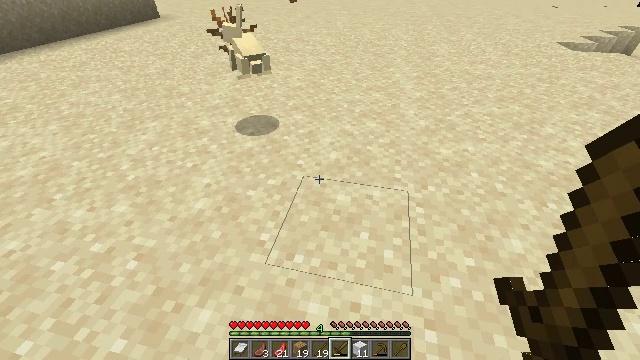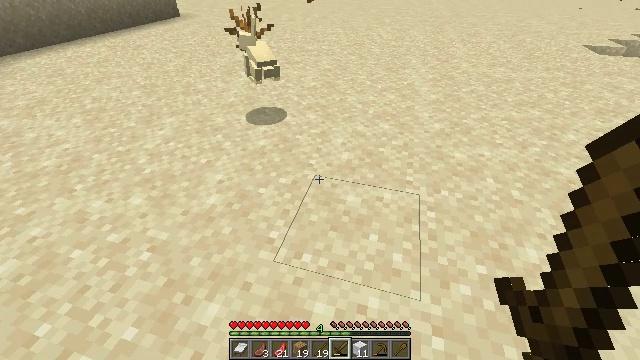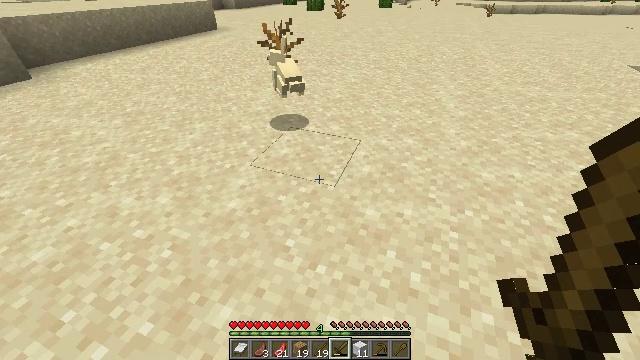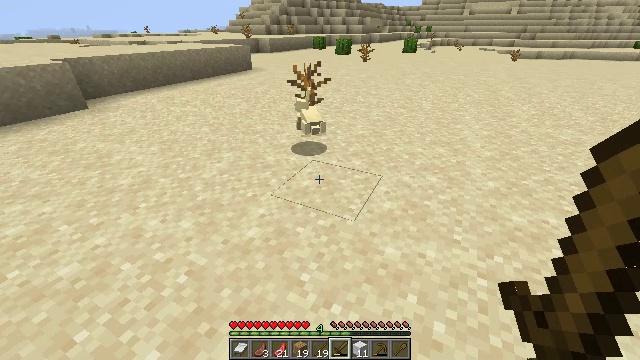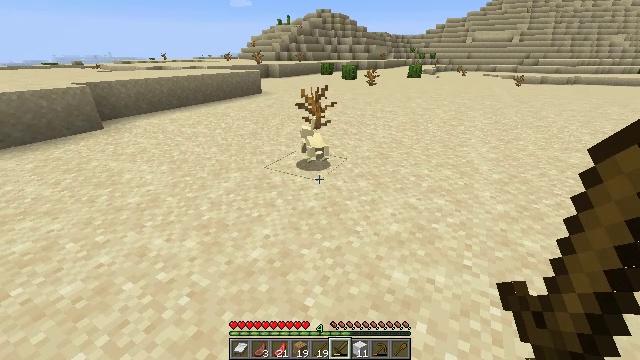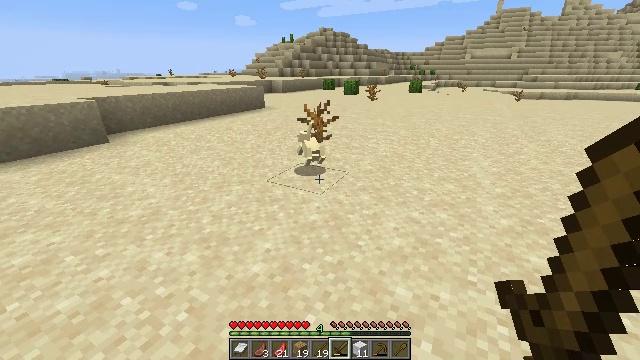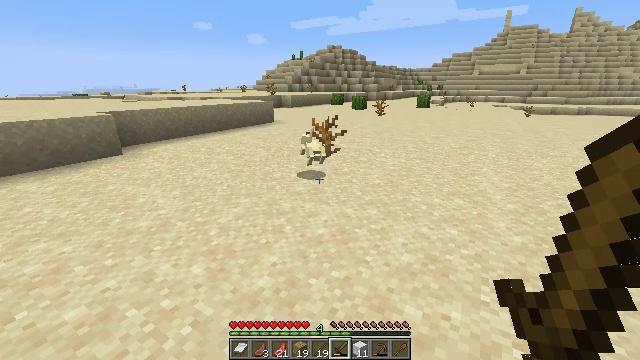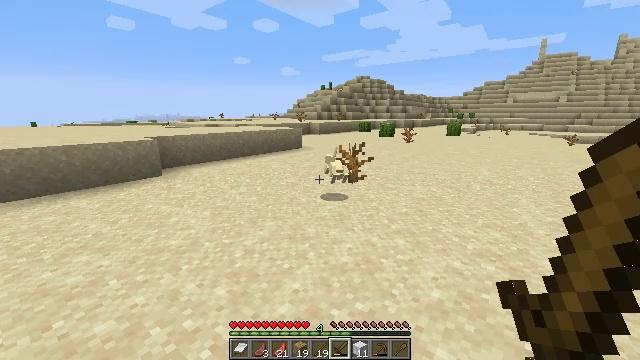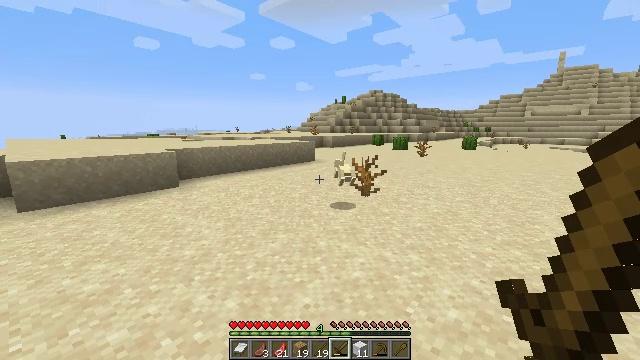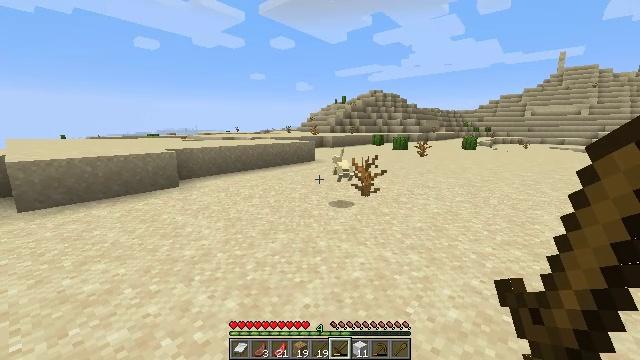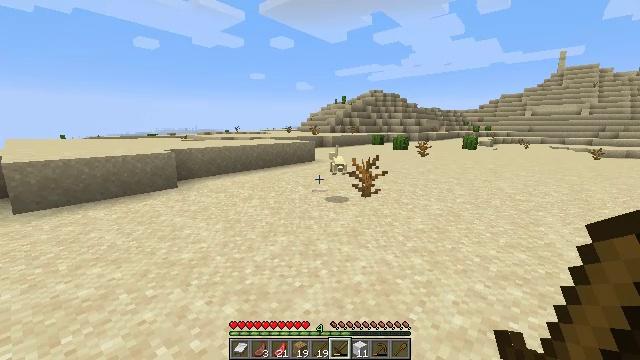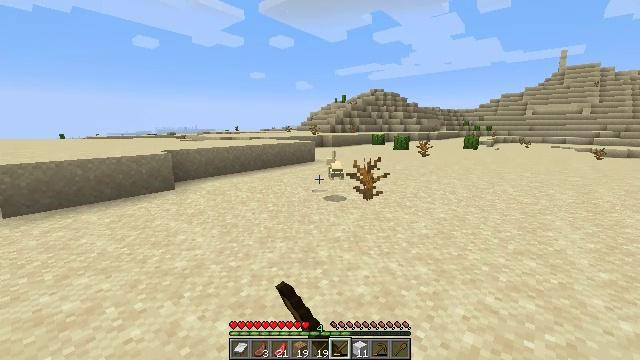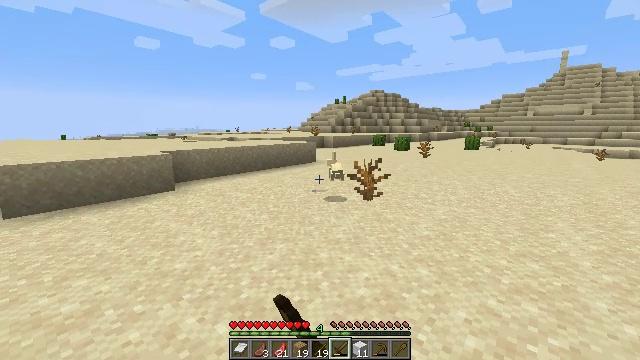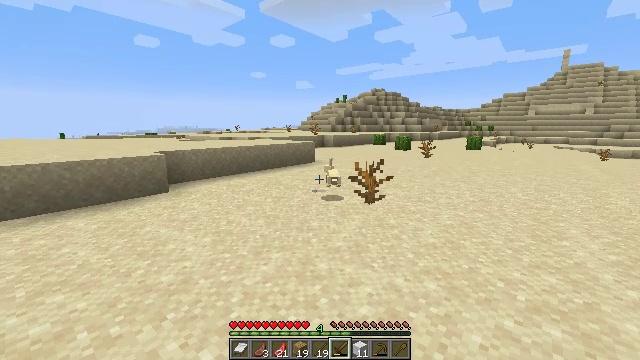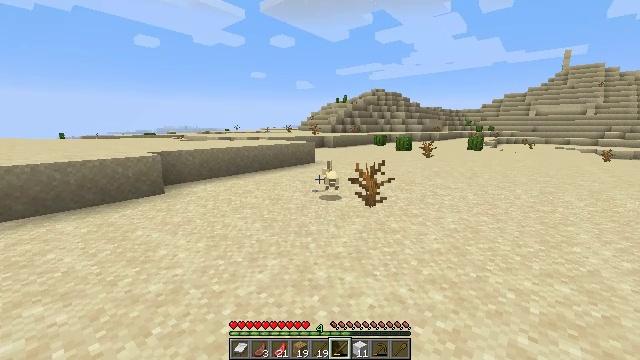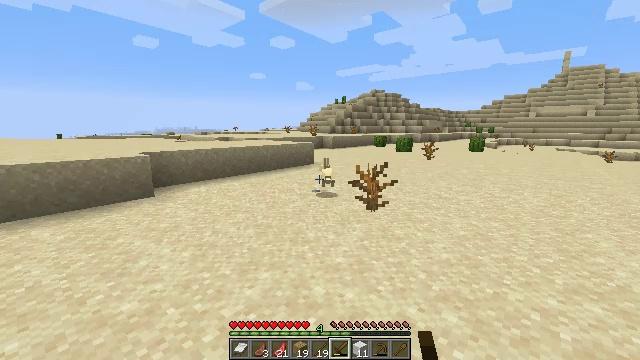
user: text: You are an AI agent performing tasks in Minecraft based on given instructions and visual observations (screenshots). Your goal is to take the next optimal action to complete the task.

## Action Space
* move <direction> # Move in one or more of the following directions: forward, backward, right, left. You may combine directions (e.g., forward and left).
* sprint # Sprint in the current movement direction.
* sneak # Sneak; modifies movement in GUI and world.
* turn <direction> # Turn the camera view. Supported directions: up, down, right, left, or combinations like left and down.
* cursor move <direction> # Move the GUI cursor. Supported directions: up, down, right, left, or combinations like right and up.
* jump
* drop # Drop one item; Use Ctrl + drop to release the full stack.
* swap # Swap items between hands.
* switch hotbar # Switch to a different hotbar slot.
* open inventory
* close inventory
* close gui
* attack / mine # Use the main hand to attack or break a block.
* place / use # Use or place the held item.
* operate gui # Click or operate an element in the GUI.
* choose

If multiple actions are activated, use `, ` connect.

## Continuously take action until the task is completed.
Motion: motion action
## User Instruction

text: Hunt animals.
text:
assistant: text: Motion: turn left
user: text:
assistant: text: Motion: turn left and up
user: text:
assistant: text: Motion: turn left and up
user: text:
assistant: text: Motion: turn left and up
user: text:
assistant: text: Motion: turn up
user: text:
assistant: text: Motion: turn left and up
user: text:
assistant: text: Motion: turn left and up
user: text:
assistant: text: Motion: turn left and up
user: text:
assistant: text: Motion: no_op
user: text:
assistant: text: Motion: move forward, attack / mine
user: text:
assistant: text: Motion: move forward, attack / mine
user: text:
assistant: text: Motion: move forward, attack / mine
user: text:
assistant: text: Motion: move forward, attack / mine
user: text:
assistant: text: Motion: move forward, attack / mine
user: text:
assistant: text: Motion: move forward
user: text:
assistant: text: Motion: move forward, turn right
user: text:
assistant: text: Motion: move forward
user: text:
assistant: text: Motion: move forward
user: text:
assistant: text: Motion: move forward
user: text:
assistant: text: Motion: move forward, attack / mine
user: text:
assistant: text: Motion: move forward, attack / mine
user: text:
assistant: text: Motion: move forward, attack / mine
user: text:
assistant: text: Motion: move forward
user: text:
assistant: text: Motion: move forward
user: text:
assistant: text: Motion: move forward
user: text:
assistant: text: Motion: move forward
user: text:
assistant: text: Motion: move forward
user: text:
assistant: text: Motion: move forward
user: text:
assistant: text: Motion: move forward
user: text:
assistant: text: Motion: move forward